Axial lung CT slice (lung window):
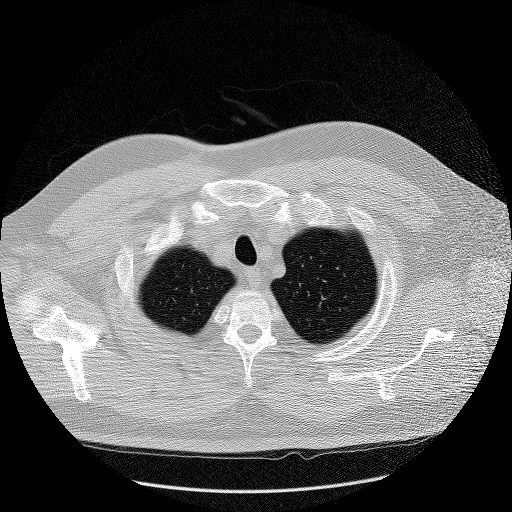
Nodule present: no